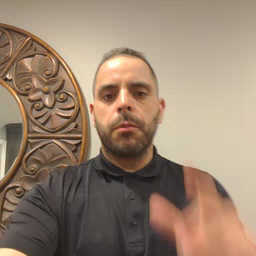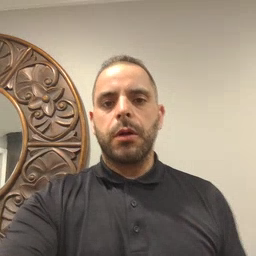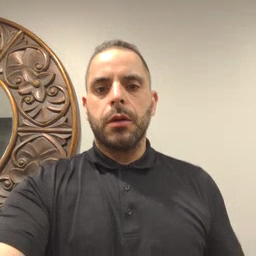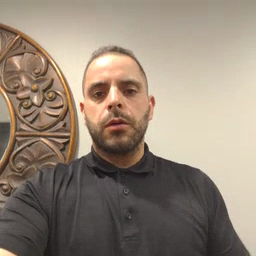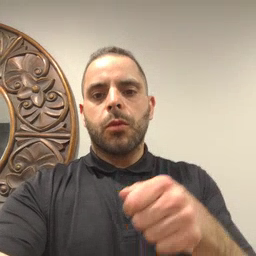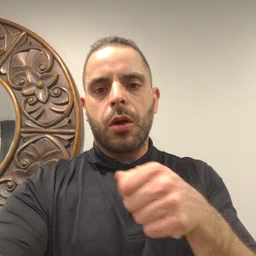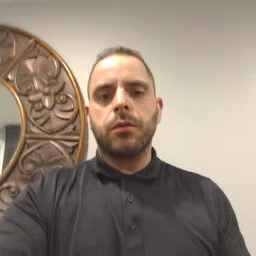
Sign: drawer